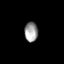
Tissue: skin
Cell type: Epithelial cells
Senescence score: 0.6953
Nuclear area (px): 260
Mean DAPI intensity: 152.7